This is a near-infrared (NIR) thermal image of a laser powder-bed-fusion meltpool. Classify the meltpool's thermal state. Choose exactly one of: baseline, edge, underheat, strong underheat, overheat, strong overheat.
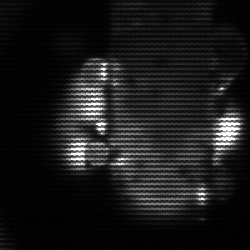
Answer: strong underheat